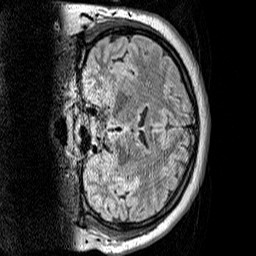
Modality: FLAIR
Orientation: coronal
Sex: female
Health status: ill
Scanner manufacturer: siemens
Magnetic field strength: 3 T
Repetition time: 5 s
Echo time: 0.388 s